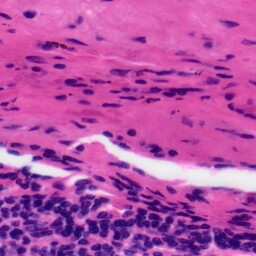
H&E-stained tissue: Tonsil